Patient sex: M
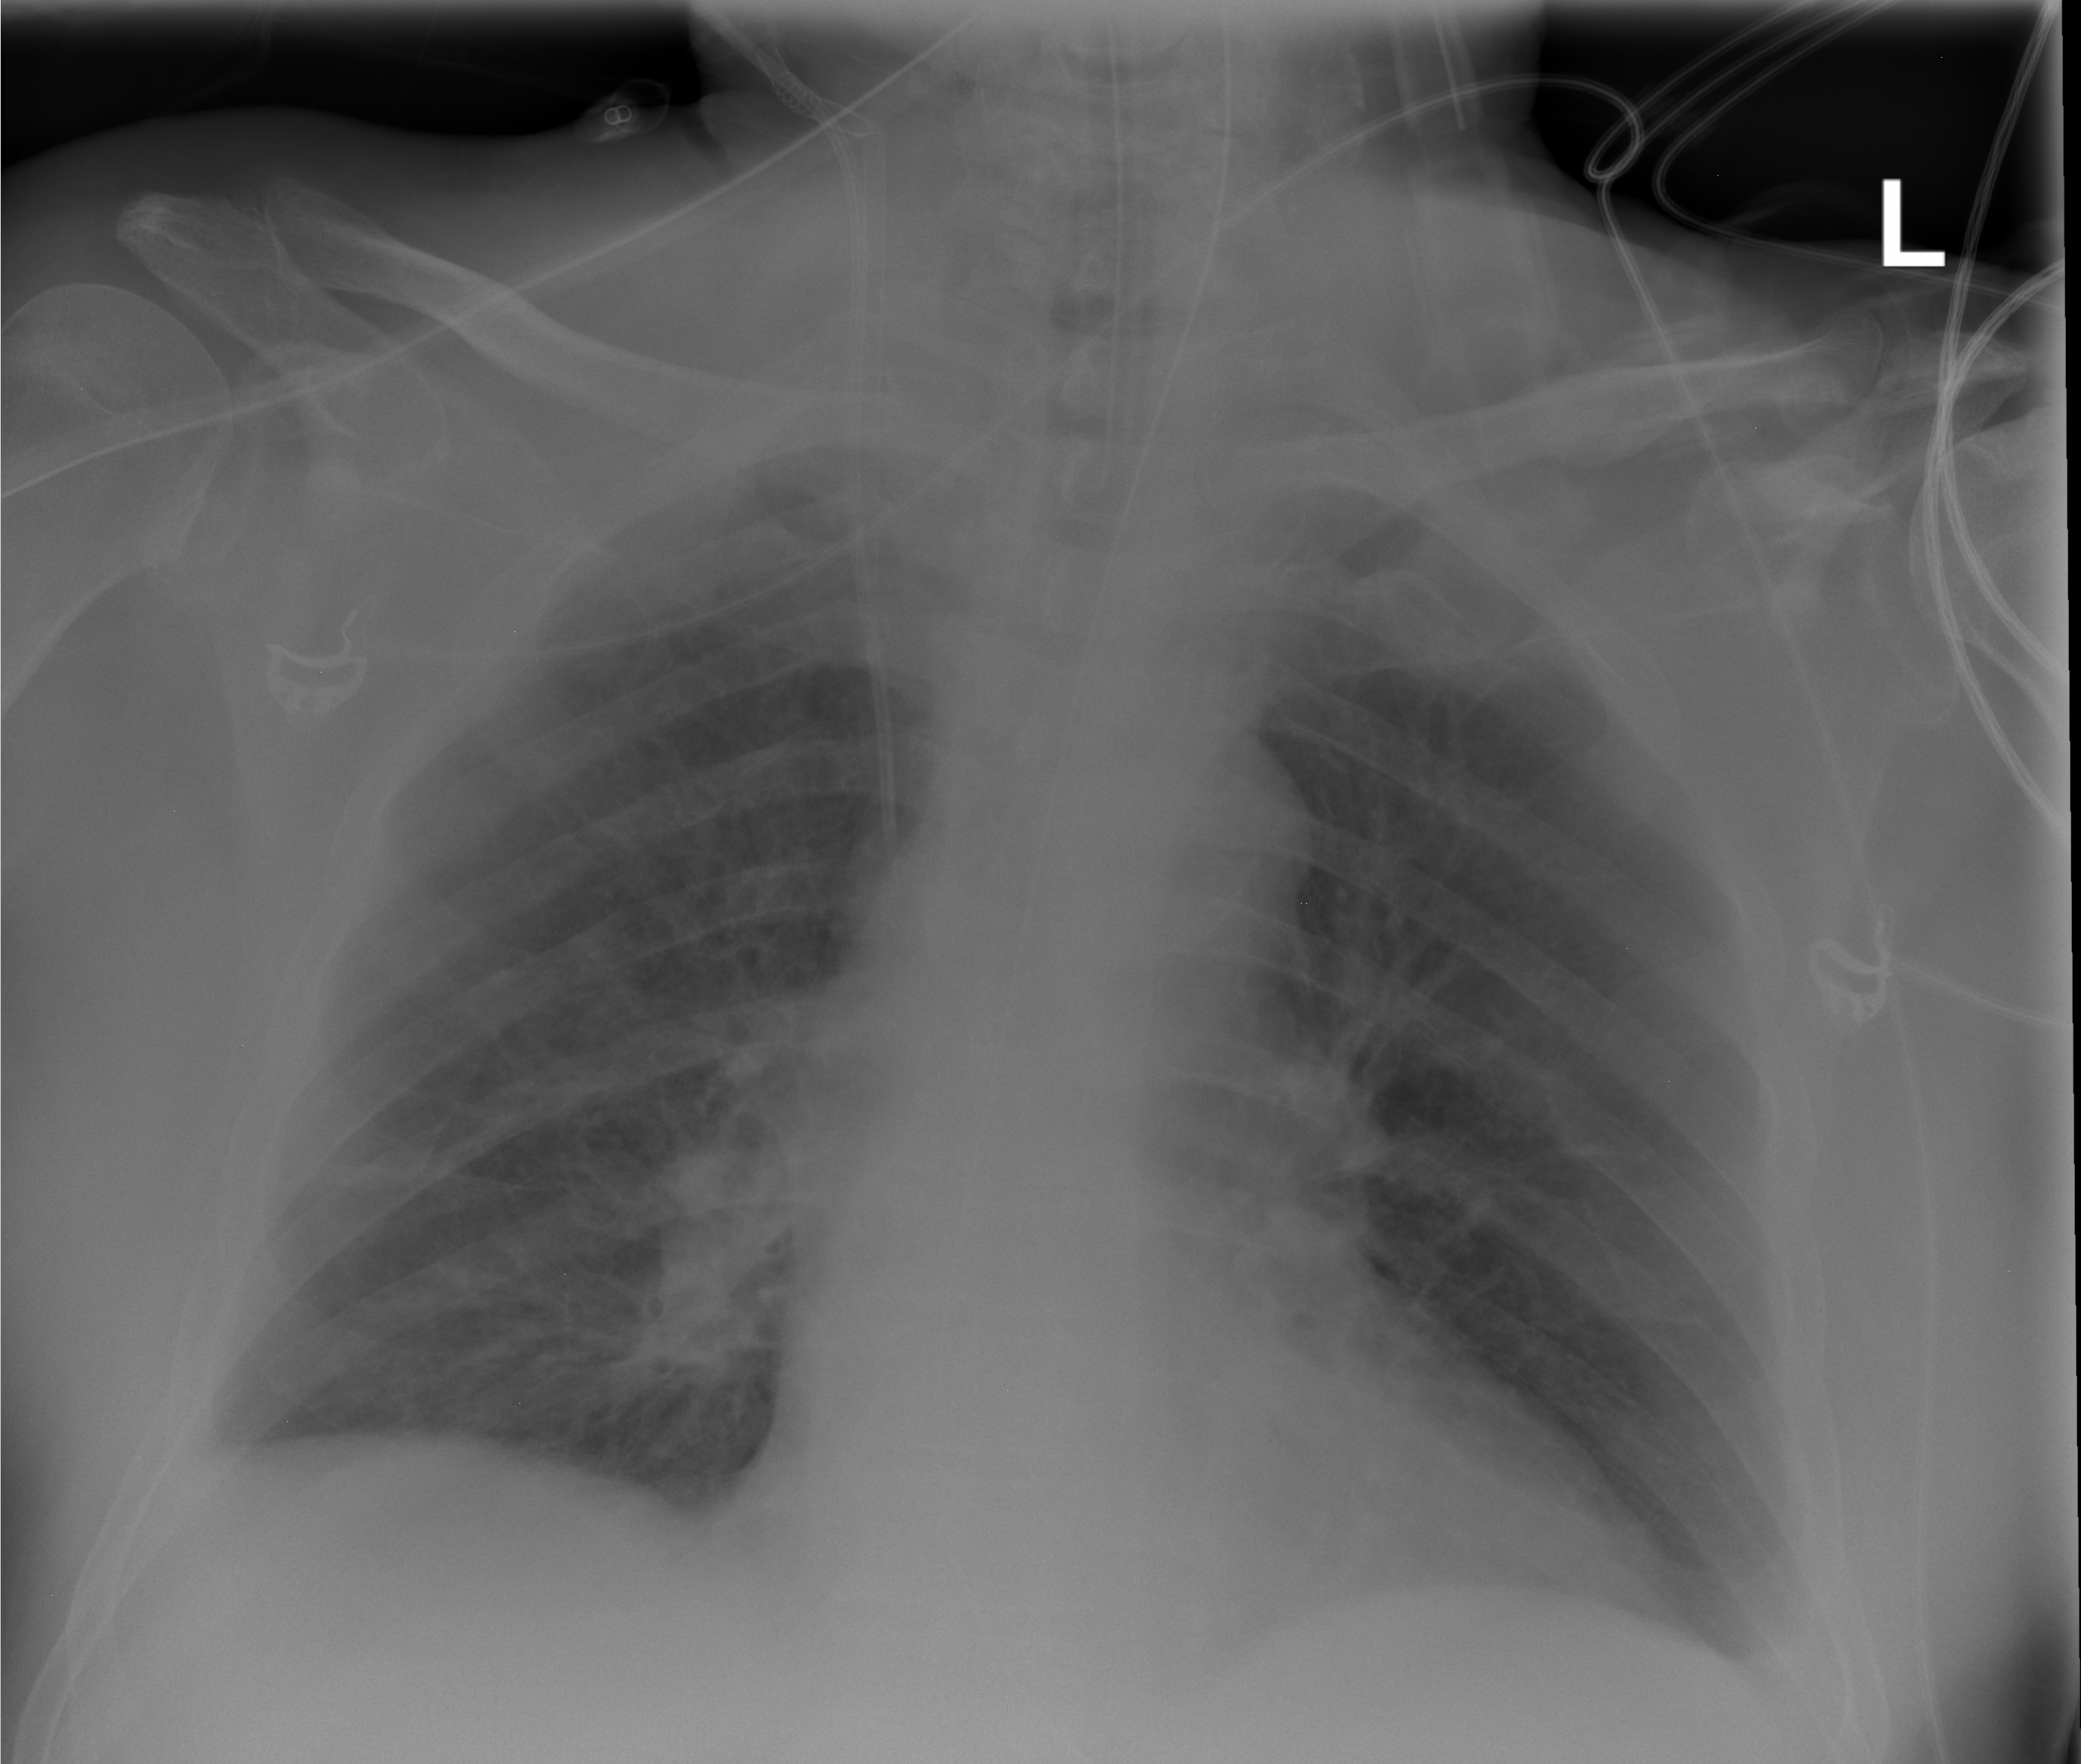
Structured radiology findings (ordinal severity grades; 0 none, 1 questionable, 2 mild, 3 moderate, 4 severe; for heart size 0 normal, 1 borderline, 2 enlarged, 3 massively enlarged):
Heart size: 0
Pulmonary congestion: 2
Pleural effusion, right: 0
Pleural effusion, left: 0
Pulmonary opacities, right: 0
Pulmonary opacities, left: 0
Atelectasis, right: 0
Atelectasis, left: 0